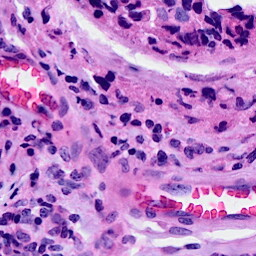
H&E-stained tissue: Breast